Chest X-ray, AP view. Patient: 48 years old, sex M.
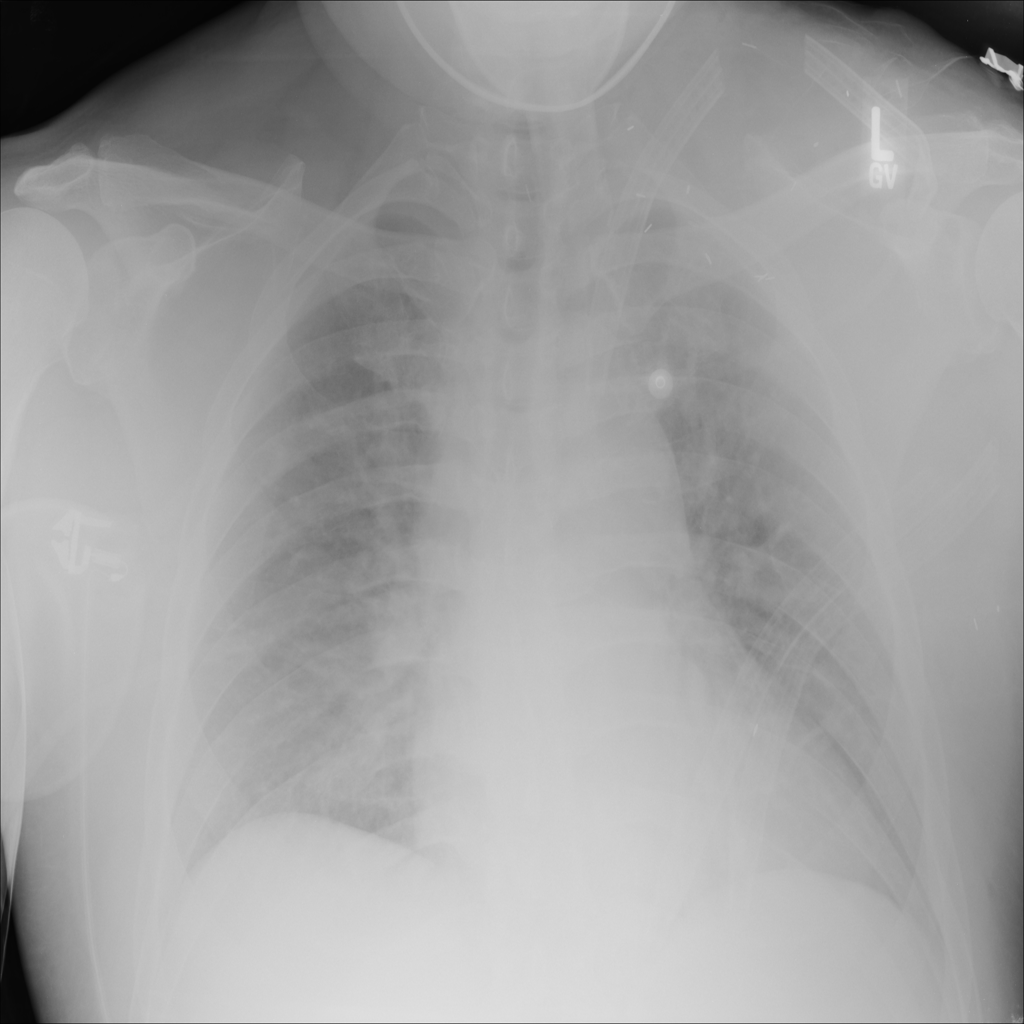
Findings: No Finding